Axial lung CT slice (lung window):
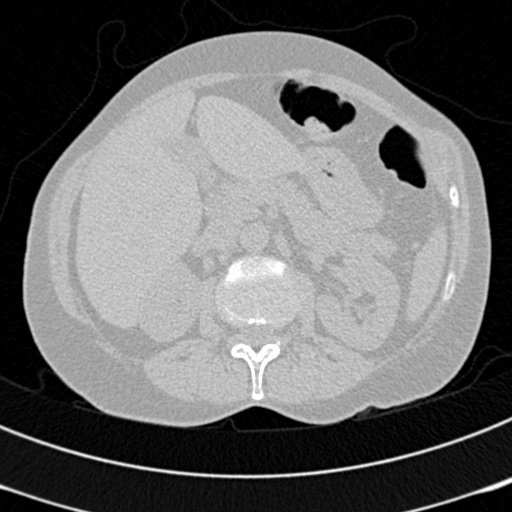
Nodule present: no